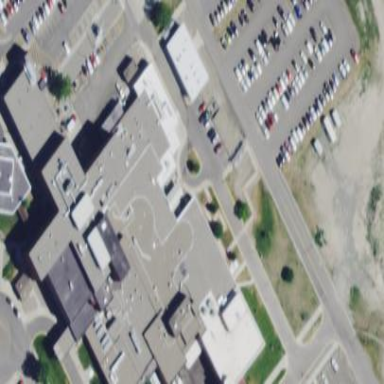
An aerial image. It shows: Hospital building.